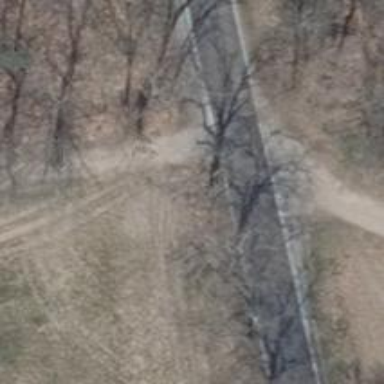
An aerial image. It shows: Secondary road with asphalt surface.